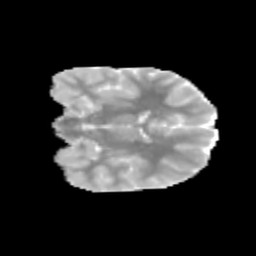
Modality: MD
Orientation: coronal
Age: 13
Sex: male
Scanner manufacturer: siemens
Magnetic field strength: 3 T
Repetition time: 3.8 s
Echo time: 0.07 s